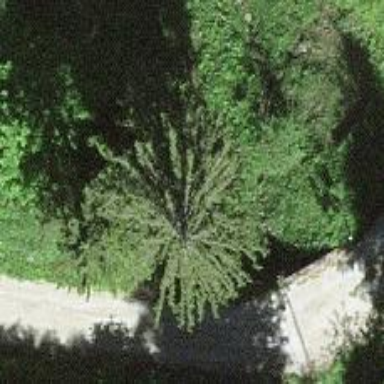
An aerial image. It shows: Culvert tunnel.